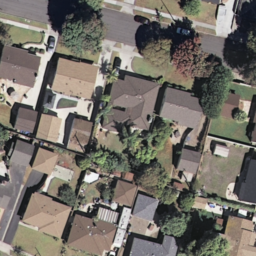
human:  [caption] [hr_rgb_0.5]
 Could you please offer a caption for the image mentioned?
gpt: Many houses with plants surrounded in the medium residential area .

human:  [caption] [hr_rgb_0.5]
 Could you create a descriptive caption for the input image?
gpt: It is a medium residential area .

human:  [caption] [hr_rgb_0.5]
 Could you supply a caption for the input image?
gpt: A medium residential area with houses closed to each other .

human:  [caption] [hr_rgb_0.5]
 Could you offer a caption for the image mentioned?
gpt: A medium residential area with a road goes through this area .

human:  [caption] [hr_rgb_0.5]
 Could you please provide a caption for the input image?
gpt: This is a medium residential area with a  road goes through this area .